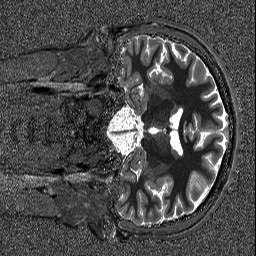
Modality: T1map
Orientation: coronal
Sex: male